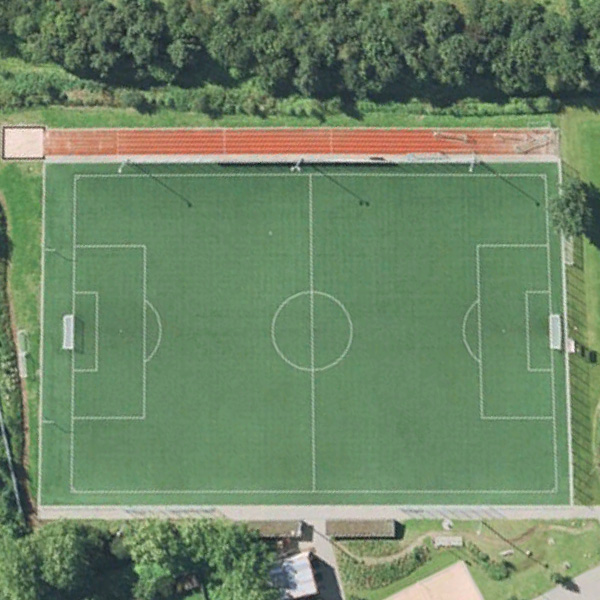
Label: Playground